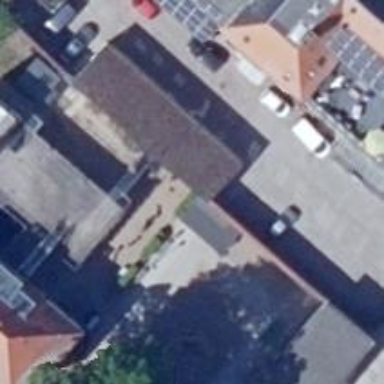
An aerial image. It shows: Kindergarten building.